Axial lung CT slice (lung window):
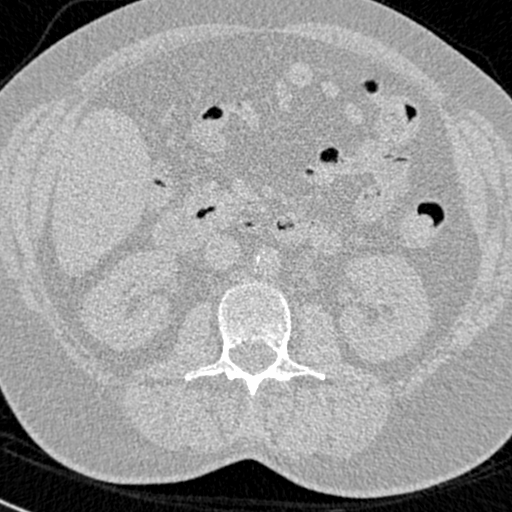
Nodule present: no